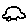
Label: car